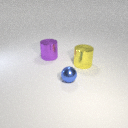
large purple metal cylinder behind small blue metal sphere